六年级 · 度量几何学
下面是 “百合” 号远洋轮的雷达屏幕，相邻两个圆之间相距 10 千米.(1) A 船在 “百合” 号南偏 ${ }^{\circ}$ 方向千米处.(2) B 船在 “百合” 号偏 ${ }^{\circ}$ 方向千米处.（3） C 船在 “百合” 号南偏西 $60^{\circ}$ 方向 40 千米处，请在图中标出 C 船的位置.
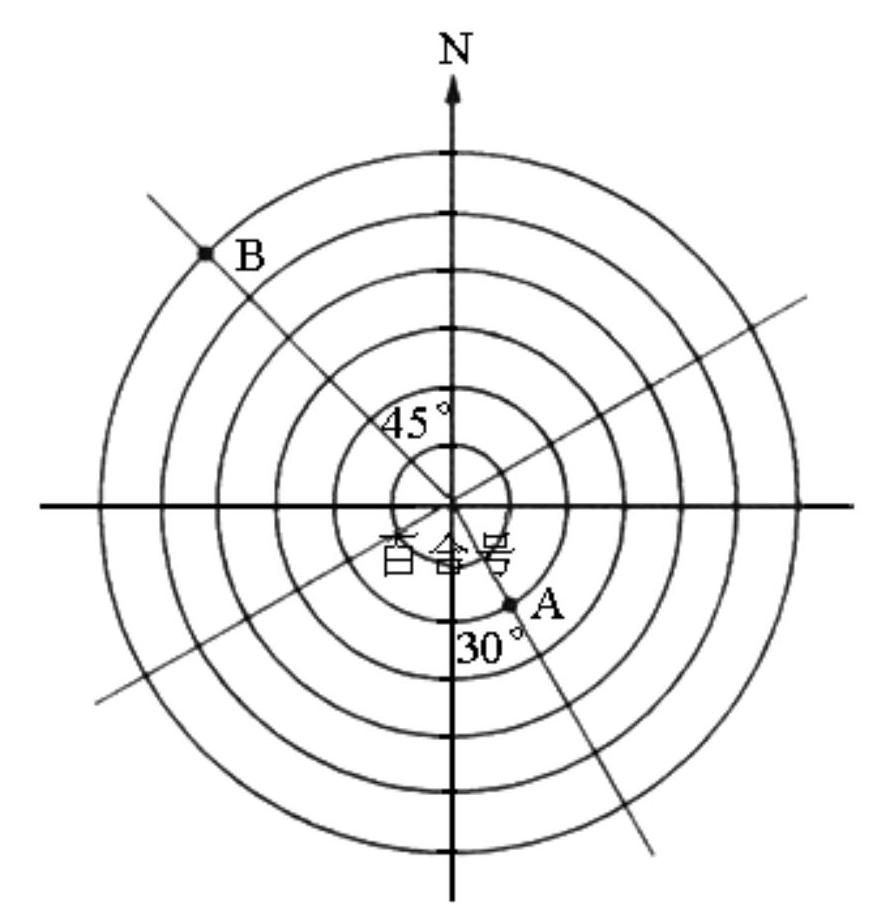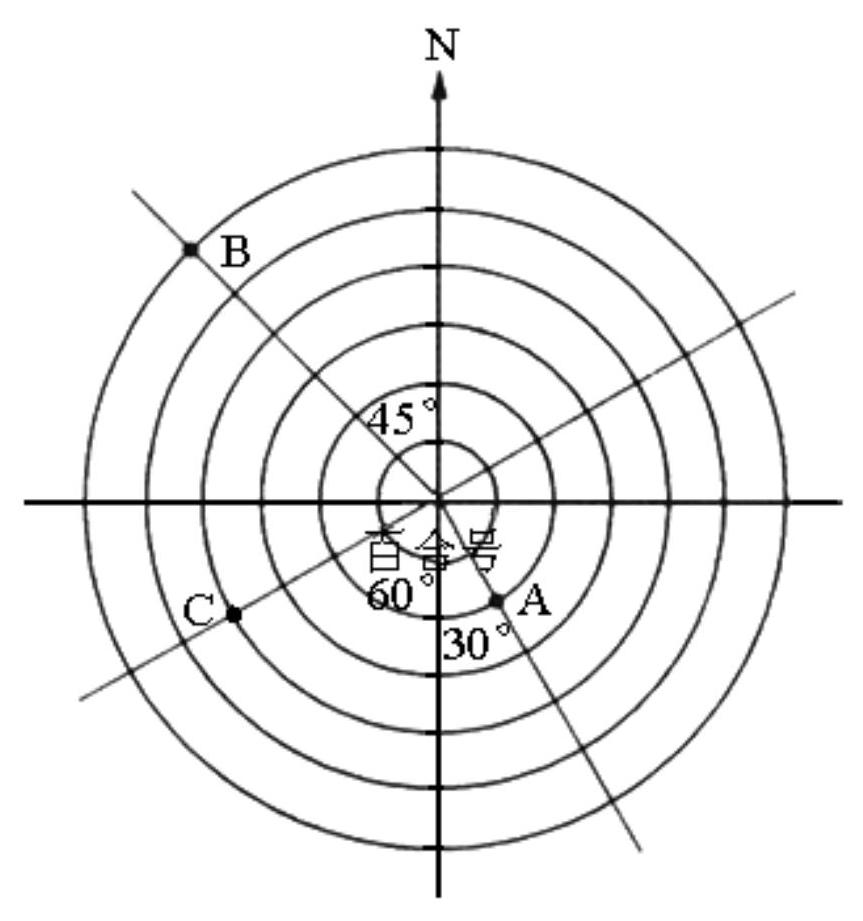
答案: ( 1 ) 东; $30 ； 20$

(2) 北; 西; $45 ; 60$

(3) 如图:

11. 答案:东 $25^{\circ} 400 \quad$ 东 $\quad$ 南 $20^{\circ} \quad 200 \quad$ 西 $\begin{array}{lllll}\text { 南 } 40^{\circ} & 600 & \text { 北 } & \text { 西 } 60^{\circ}\end{array}$ 600
解析: 答案:( 1 ) 东; $30 ； 20$

(2) 北; 西; $45 ; 60$

(3) 如图:

11. 答案:东 $25^{\circ} 400 \quad$ 东 $\quad$ 南 $20^{\circ} \quad 200 \quad$ 西 $\begin{array}{lllll}\text { 南 } 40^{\circ} & 600 & \text { 北 } & \text { 西 } 60^{\circ}\end{array}$ 600